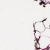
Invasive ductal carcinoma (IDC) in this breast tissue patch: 0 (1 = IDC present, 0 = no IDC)